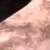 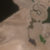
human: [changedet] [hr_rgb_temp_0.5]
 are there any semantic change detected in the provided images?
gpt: Different shaped water reservoirs were created in the desert.